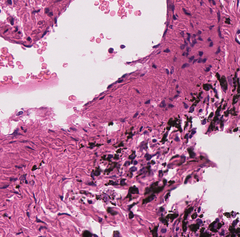
Tumor epithelial tissue: no
Tumor-associated stroma tissue: yes
Normal tissue: no